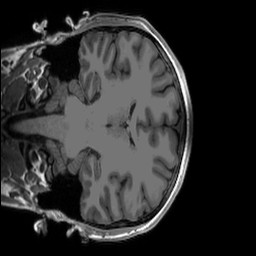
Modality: T1w
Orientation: coronal
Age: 29
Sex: male